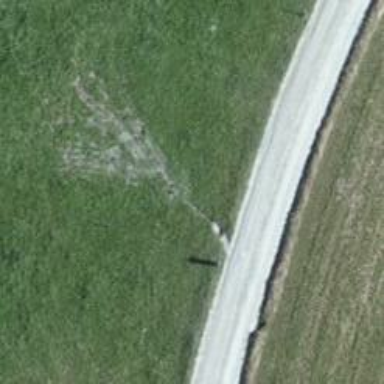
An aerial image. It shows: Service road with gravel surface.